Question: I'm a total noob to Flash, and I'm learning it because I want to make a website design that looks like this.

That's coming from a separate external .fla file not inside my Gaia project.
I currently have a project with that I just made up today.
The problem is that when I copy and paste those graphic symbols (not the background), into the 1st frame of my home.swf of my Gaia project, the preloader freezes at 50% on the home page.
When I remove the forms from my seperate external .fla file, then copy and paste them into the 1st frame of my Gaia project, the preloader freezes at 100%.
When I draw a square onto the first frame of home.swf, the page loads normally.
I'm putting the objects on a new layer on frame 1.
Please help me.
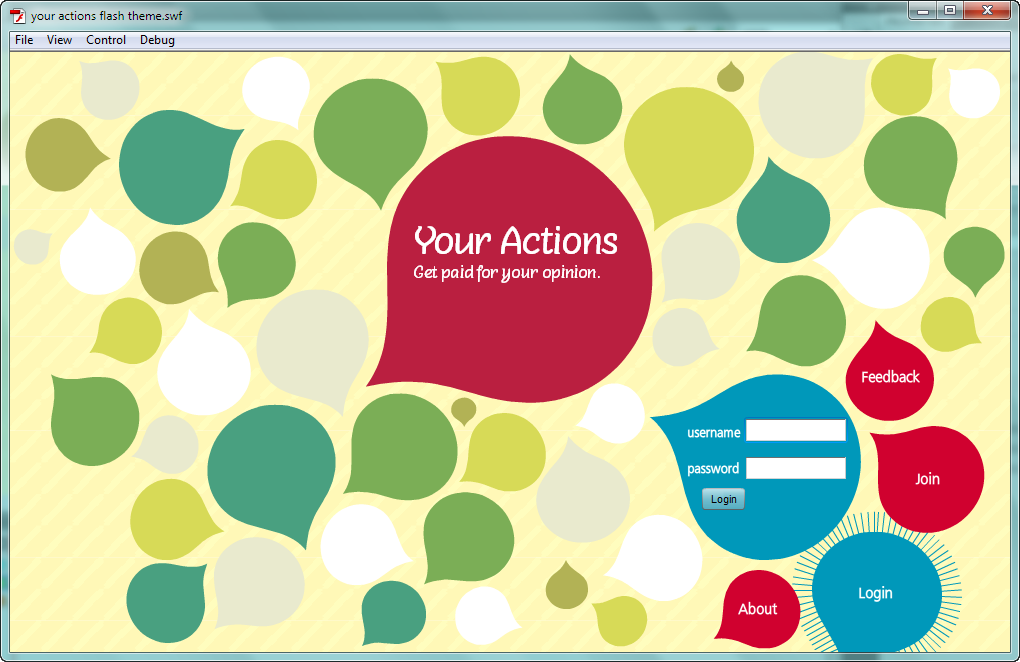
Answer: Are you using the ('TLF textfields')? The Flash CS5 TLF Engine causes some errors when loading SWFs that wreak havoc on the Gaia Framework engine. You can read all about it in <URL>.
I think this might be your problem (I had the same happen to me and it drove me crazy for a few days). The solution is simple: Change your 'TLF Textfields' to regular ones (it's labelled 'Classic Text', there is a selector on the TextField Properties panel) and (hopefully) everything will work fine.